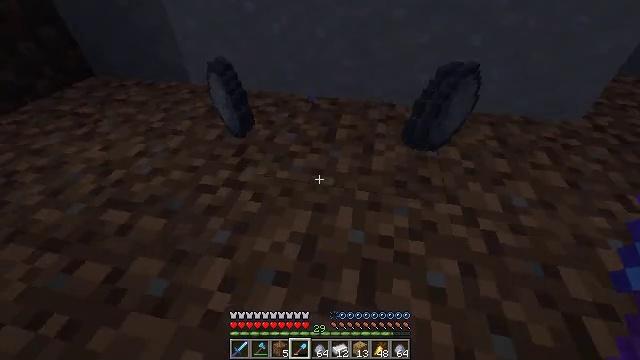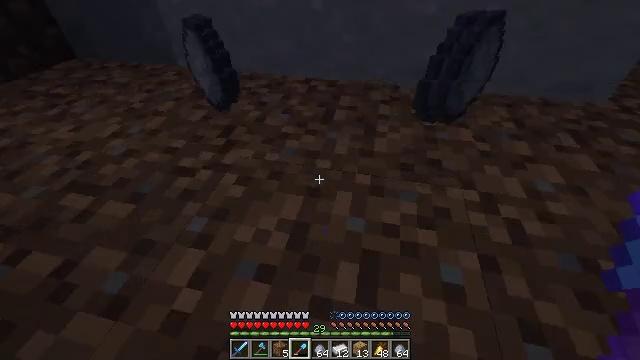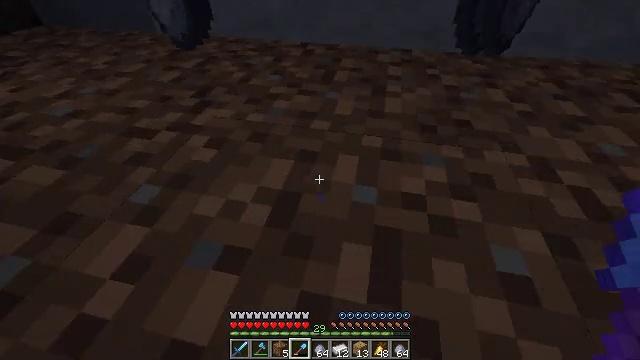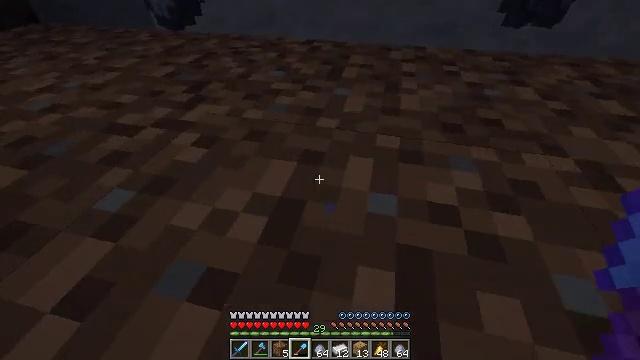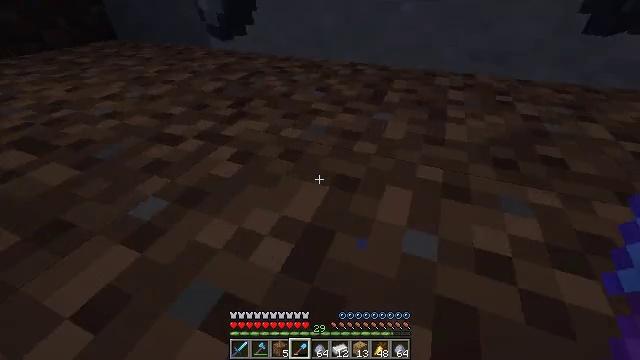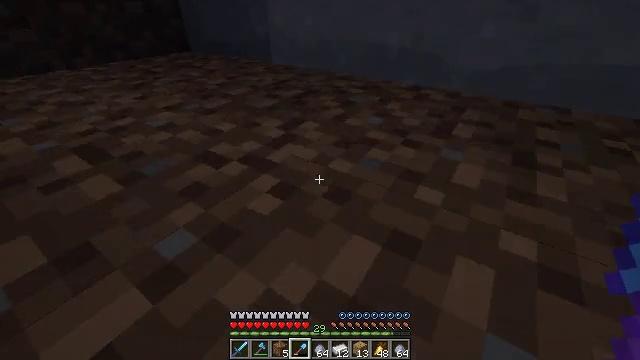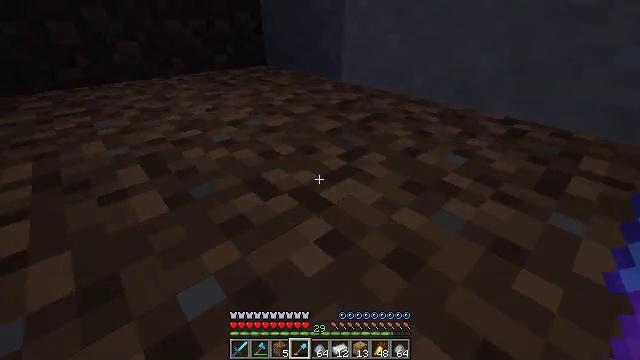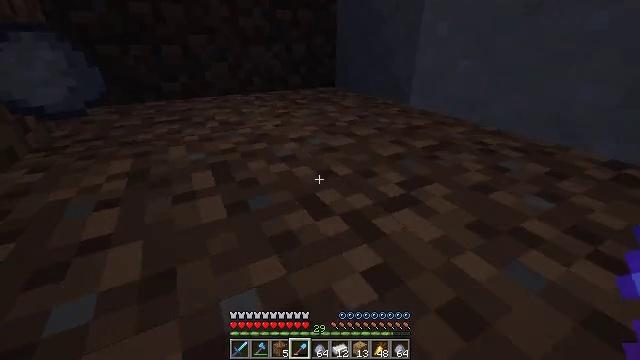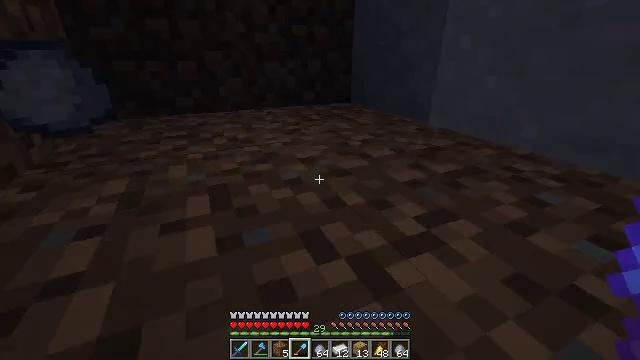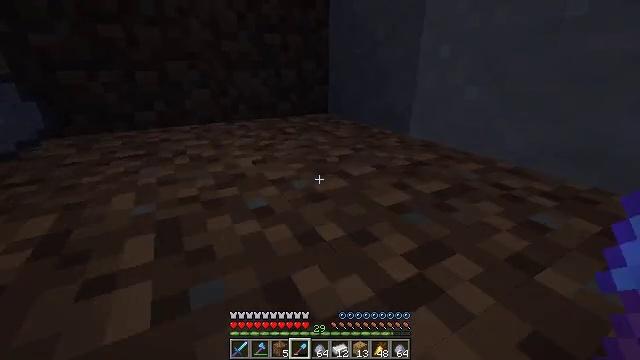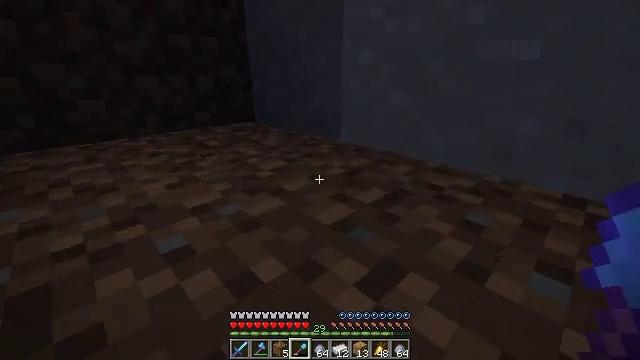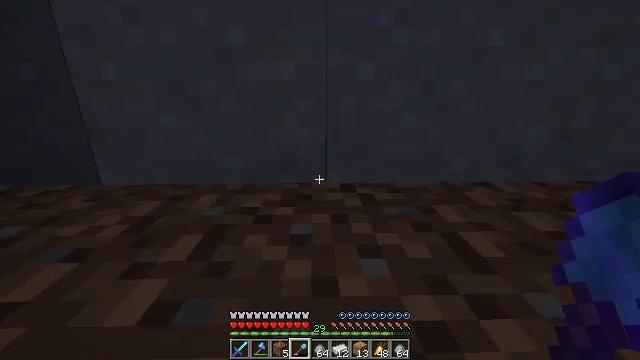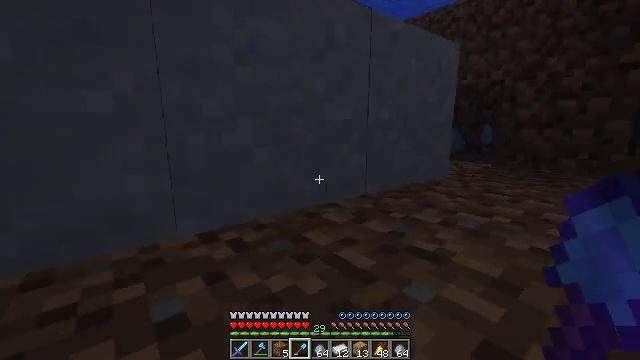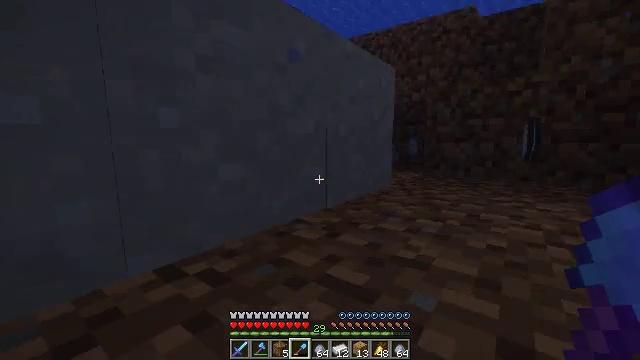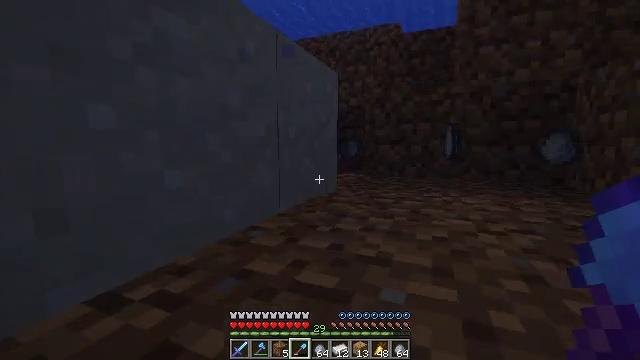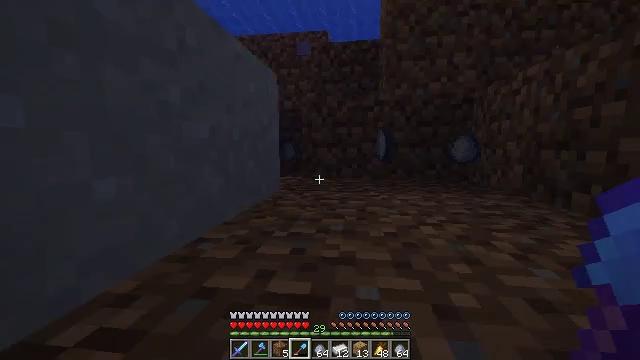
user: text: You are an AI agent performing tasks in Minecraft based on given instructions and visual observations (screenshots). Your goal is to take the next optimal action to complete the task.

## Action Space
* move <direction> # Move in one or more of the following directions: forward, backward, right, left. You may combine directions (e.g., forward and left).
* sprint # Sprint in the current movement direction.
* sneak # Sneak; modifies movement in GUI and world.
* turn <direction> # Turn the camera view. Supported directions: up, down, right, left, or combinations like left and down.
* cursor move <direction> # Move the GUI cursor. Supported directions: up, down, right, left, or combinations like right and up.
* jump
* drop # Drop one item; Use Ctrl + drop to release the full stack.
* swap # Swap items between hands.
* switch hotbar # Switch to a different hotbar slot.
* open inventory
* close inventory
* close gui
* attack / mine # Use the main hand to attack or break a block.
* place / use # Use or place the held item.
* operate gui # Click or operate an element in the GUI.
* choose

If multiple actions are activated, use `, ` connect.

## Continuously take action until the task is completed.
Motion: motion action
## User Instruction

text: Gather clay blocks.
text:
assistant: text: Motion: move forward and move left, sprint
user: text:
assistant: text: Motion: move forward and move left, sprint
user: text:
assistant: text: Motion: move forward and move left, sprint, turn left and up
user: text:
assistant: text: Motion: move forward and move left, sprint, turn left and up
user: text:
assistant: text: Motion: move forward and move left, sprint, turn left and up
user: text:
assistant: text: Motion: move forward and move left, sprint, turn left and up
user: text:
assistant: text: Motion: move forward, sprint, turn left and up
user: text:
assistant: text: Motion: move forward, sprint, turn left and up
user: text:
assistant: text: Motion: move forward, sprint, turn right and up
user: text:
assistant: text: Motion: move forward, sprint, turn right
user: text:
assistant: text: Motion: move forward, sprint, turn right and up
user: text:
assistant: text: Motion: move forward, sprint, turn right and up
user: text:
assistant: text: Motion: move forward, sprint, turn right and up
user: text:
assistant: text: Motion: move forward, sprint, turn right
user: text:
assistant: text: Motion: move forward, sprint, turn right
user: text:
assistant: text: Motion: move forward, sprint, turn right
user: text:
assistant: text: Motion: move forward, sprint
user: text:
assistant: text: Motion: move forward, sprint, turn right
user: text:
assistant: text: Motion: move forward, sprint, turn right and up
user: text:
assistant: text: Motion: move forward, sprint
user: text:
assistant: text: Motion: move forward, sprint
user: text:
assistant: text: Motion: move forward, sprint
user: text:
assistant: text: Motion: move forward, sprint
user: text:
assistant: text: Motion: move forward, sprint
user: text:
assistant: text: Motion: move forward and move right, sprint
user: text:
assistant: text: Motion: move forward and move right, sprint
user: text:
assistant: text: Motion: move forward and move right, sprint, turn left
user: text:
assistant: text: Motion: move forward and move right, sprint, turn left
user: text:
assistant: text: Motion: move forward and move right, sprint
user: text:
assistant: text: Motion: move forward and move right, sprint